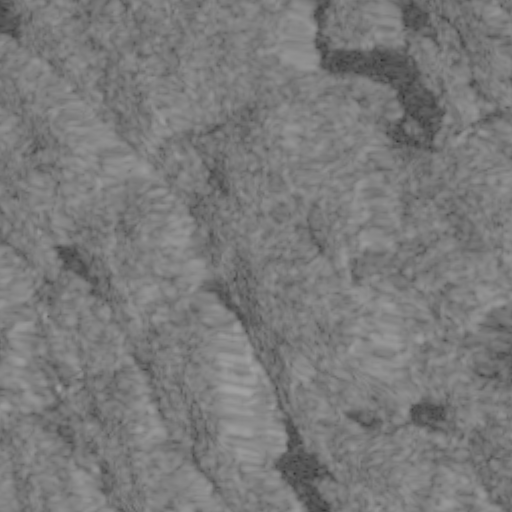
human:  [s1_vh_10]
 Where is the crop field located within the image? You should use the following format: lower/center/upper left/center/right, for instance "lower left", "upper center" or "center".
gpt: The crop field is located in the right of the image.
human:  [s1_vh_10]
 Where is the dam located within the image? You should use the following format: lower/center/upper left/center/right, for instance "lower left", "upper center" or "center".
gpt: The dam is located in the upper right of the image.
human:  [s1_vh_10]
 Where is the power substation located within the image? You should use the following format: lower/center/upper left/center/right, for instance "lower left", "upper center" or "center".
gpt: The power substation is located in the upper right of the image.
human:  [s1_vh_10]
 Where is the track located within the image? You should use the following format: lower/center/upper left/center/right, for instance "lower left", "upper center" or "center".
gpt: There is no track in the image.

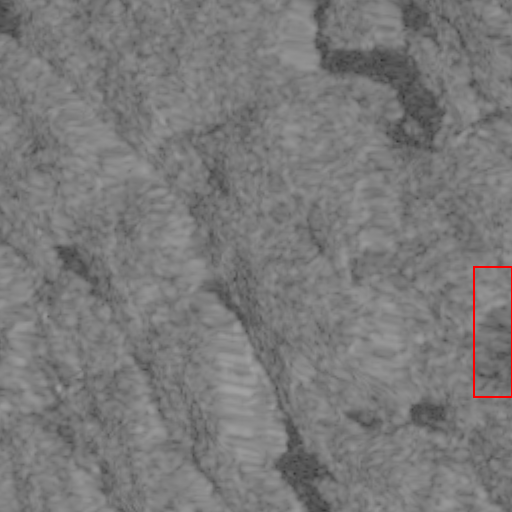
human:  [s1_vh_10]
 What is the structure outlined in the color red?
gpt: The structure outlined in red is a crop field.
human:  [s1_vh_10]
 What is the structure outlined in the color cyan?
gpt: There is no cyan outline.